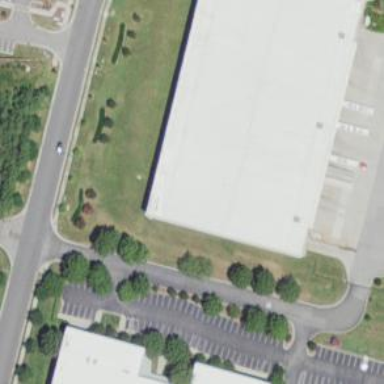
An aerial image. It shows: Commercial building.